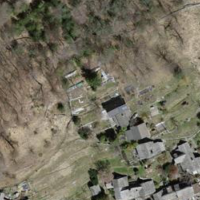
EUNIS habitat code: 54
Species observed at this site:
Idaea degeneraria